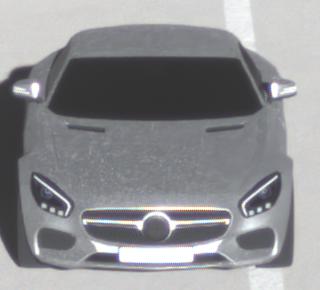
Make: Mercedes-Benz
Model: AMG GT Coupé
Detailed model: AMG GT (190) Coupé
Model produced from: 2014/10
Model produced until: 2017/01
Doors: 2
Color: white
Road condition: dry road
Daytime: sunrise or sunset
Contrast: high contrast